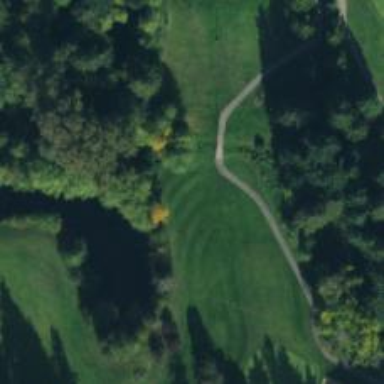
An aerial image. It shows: Golf hole.